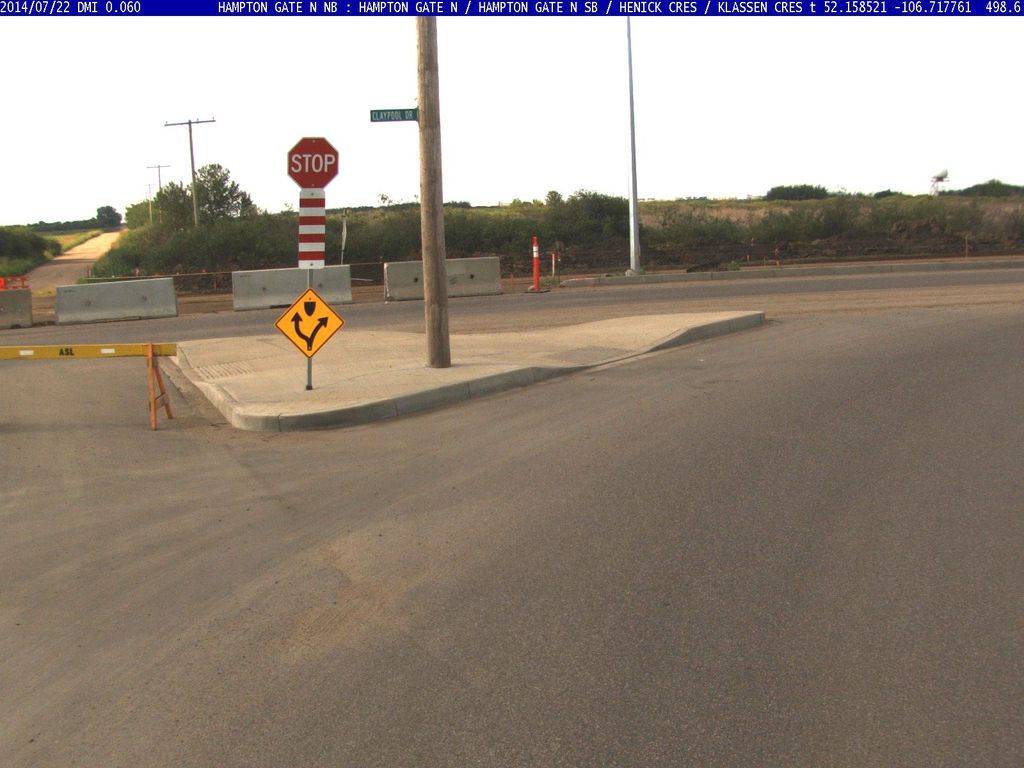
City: saskatoon